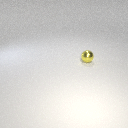
small yellow metal sphere